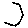
Label: hexagon